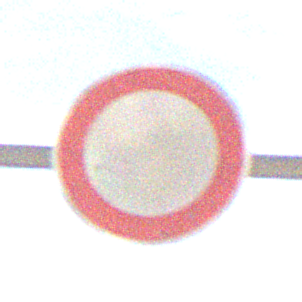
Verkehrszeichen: VerbotFahrzeugeAllerArt
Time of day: MorningAfternoon
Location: Outdoor (RoadRail)
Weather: PartlyCloudy
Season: NotSpecified
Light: Natural